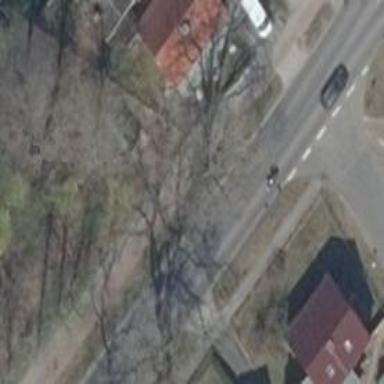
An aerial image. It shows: Asphalt road classified as primary highway.